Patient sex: F
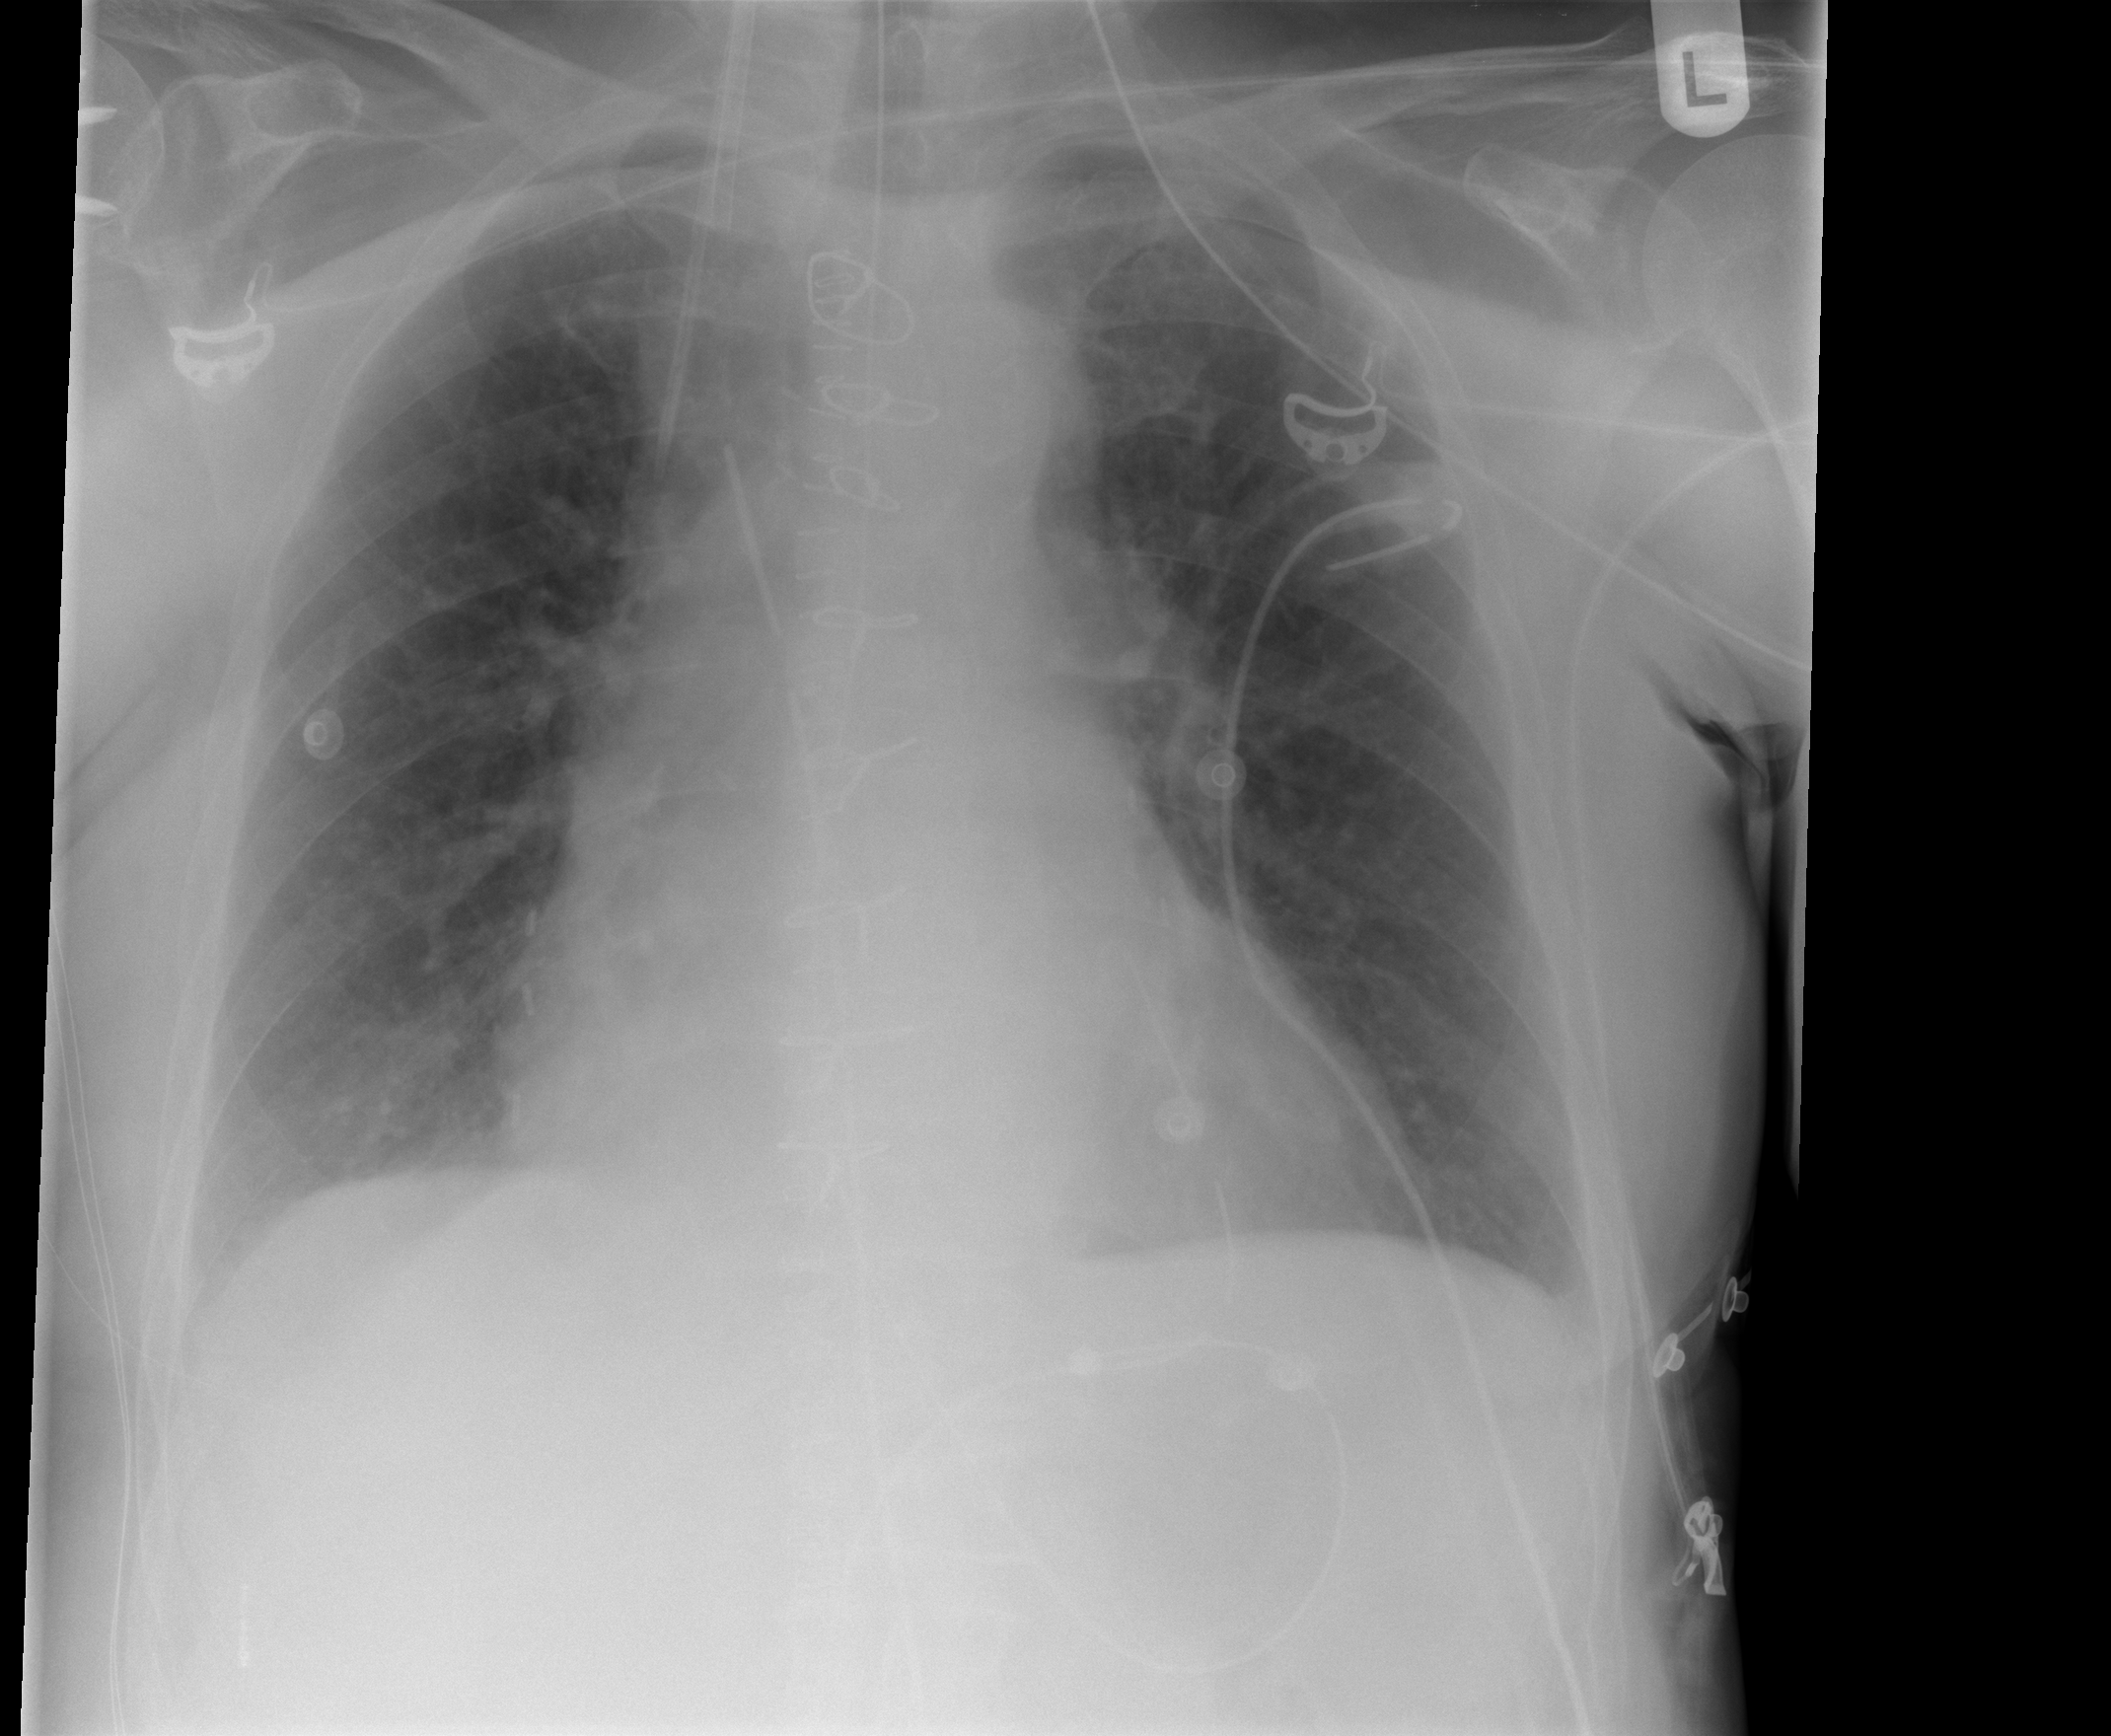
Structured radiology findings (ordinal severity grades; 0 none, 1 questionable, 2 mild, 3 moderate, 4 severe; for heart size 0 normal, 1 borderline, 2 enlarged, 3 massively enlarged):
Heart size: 0
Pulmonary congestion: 1
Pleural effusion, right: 0
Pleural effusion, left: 1
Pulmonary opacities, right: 0
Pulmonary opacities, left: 0
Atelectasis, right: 0
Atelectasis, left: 0